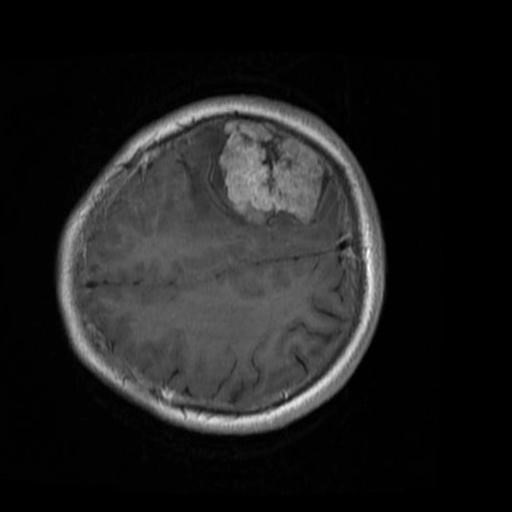
Label: brain_menin